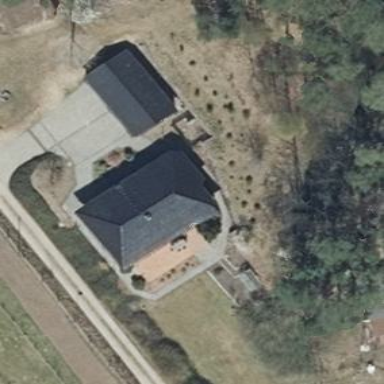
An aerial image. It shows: Black house with gabled roof oriented along the structure.